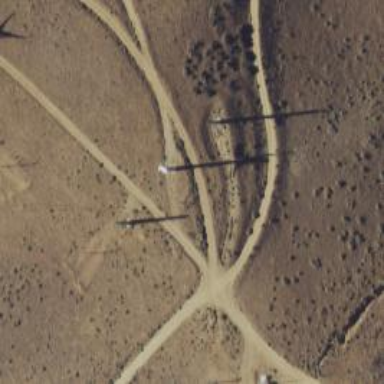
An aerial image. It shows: Wind generator powered by wind. The generator type is horizontal axis and it uses wind turbines.